The image is the raw acceleration waveform (amplitude versus time) of a rotating-machine vibration signal. Based on the visible evidence, which rotor condition applies: normal, misalignment, unbalance, looseness?
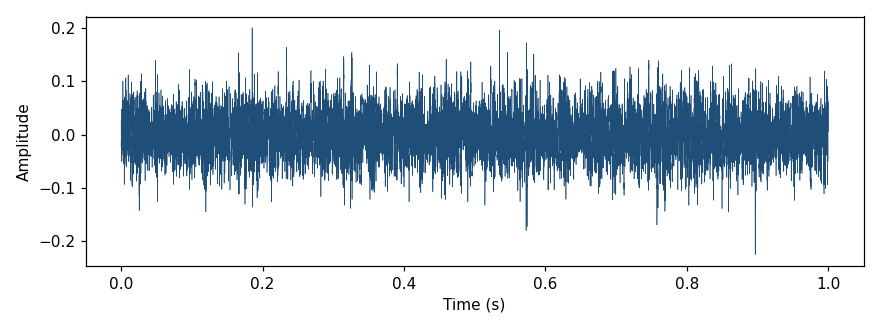
Answer: misalignment